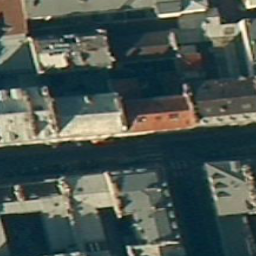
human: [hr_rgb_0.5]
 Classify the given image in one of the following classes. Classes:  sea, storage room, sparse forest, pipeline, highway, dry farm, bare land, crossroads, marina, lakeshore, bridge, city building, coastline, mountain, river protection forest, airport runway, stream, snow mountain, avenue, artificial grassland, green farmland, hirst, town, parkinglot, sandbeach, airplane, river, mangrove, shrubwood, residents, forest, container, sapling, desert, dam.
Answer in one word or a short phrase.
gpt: city building